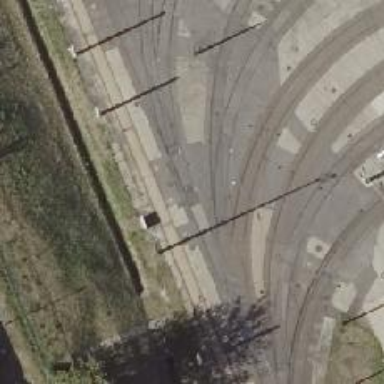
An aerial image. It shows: Railway switch.